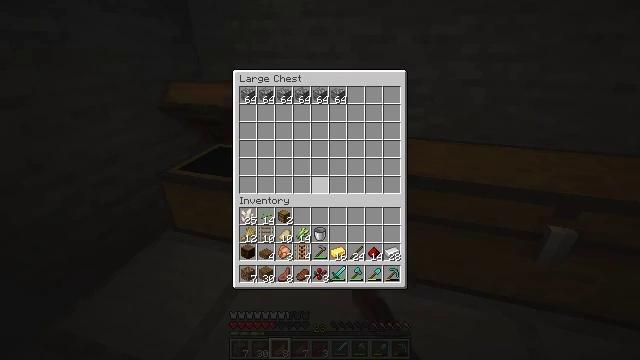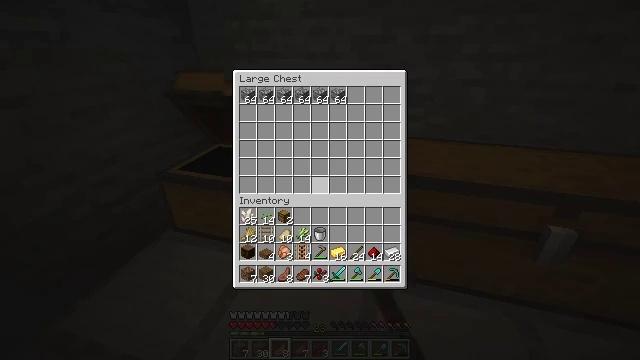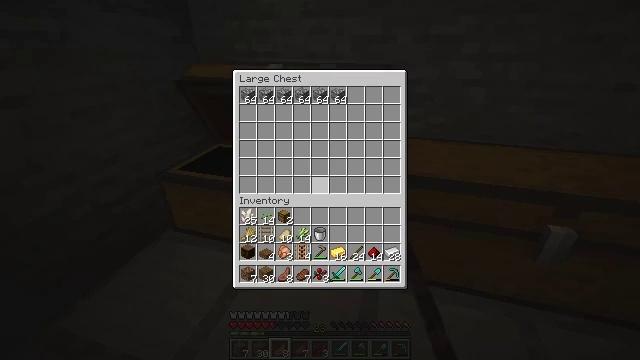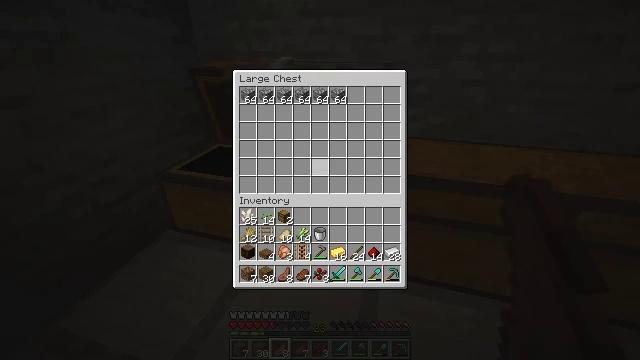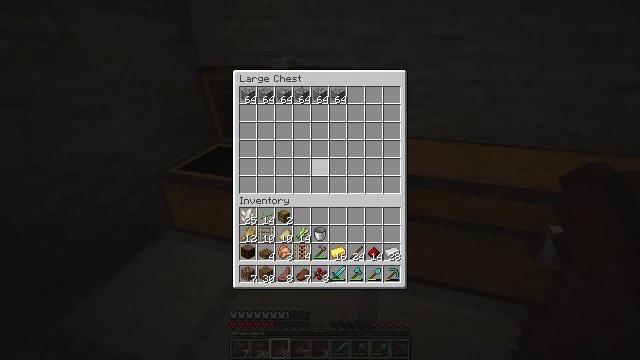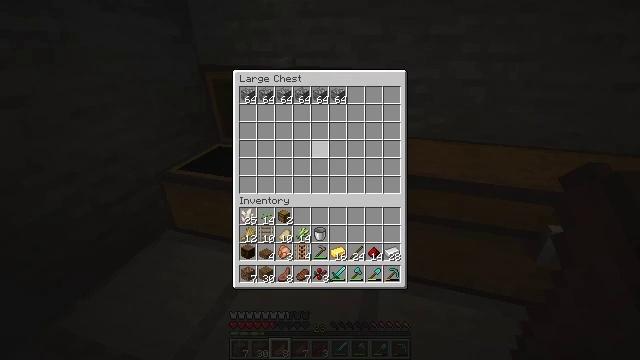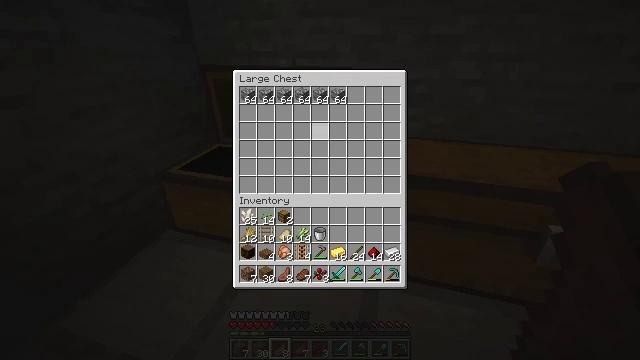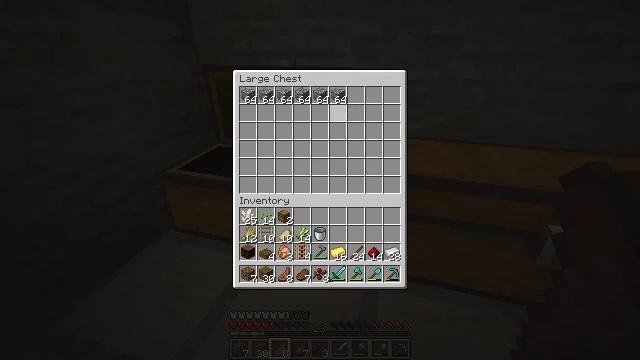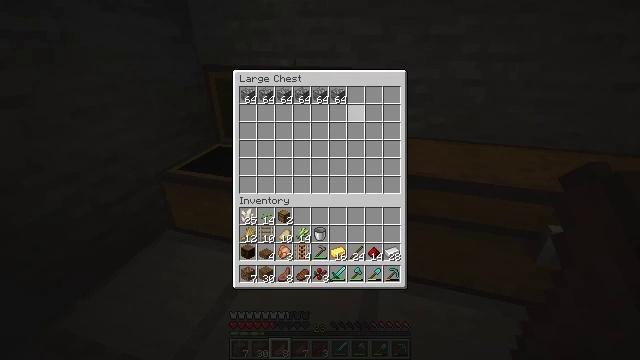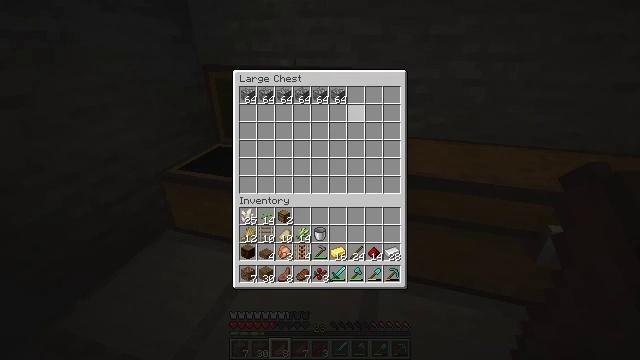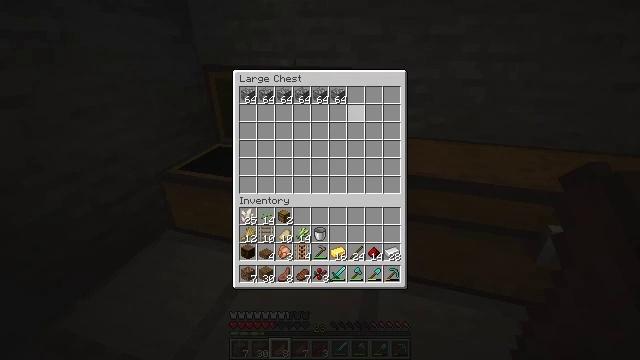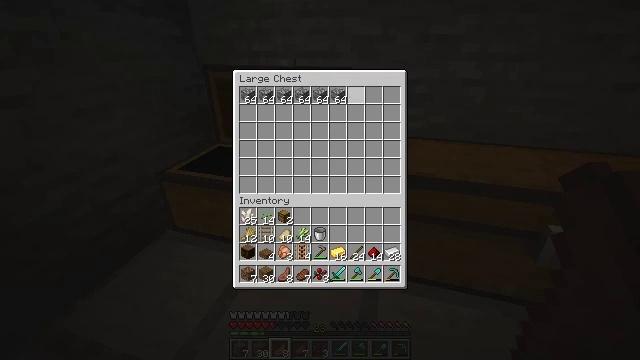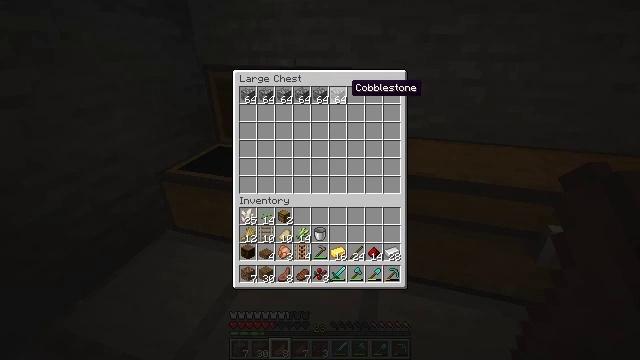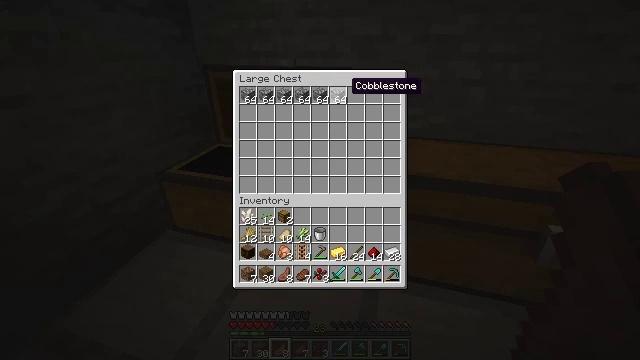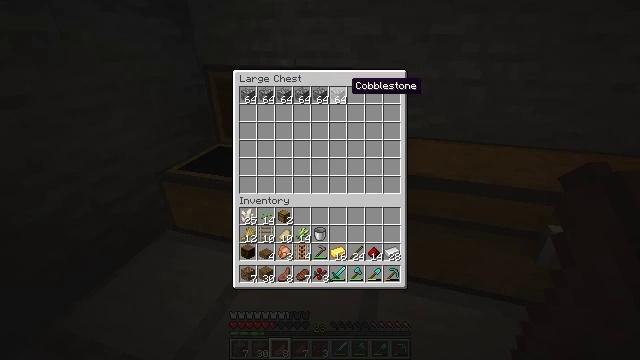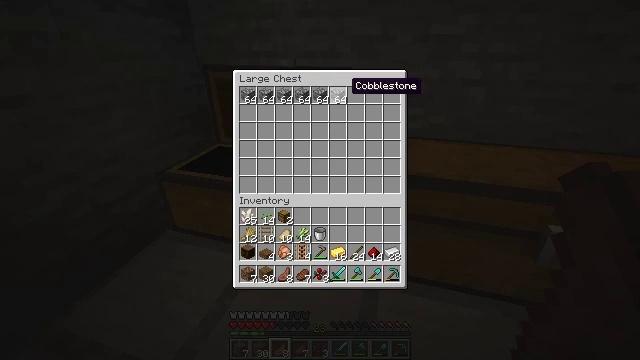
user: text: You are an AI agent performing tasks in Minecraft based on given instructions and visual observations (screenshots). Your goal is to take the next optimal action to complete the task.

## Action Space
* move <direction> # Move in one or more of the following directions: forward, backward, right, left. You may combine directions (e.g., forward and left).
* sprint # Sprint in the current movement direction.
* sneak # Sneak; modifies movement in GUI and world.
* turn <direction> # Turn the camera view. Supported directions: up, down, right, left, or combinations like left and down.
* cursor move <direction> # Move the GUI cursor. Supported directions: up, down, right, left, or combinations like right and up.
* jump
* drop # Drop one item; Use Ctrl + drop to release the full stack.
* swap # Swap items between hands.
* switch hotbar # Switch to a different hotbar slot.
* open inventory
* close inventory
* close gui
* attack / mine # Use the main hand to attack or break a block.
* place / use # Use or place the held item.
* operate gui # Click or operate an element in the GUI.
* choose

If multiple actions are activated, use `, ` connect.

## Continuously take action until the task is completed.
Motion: motion action
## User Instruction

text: Combine resources to make a piston.
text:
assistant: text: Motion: no_op
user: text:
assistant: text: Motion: no_op
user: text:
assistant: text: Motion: no_op
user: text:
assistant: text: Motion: turn up
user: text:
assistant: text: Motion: turn up
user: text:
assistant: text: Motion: turn right and up
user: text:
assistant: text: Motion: turn right and up
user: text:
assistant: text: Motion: turn right and up
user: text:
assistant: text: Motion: no_op
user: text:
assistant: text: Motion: sneak
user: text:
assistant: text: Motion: sneak
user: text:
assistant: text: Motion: sneak
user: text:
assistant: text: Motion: sneak
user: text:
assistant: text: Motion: sneak
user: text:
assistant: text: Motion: sneak
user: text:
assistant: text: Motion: sneak
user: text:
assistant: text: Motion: sneak
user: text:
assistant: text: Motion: sneak, use / place
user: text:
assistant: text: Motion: sneak, use / place
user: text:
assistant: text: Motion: sneak
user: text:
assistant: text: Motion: sneak
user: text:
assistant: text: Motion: sneak
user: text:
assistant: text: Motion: sneak
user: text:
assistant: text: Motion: sneak
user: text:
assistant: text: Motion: sneak
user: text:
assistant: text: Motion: sneak
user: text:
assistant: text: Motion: sneak
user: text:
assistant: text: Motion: sneak
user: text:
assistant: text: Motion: no_op
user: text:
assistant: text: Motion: no_op